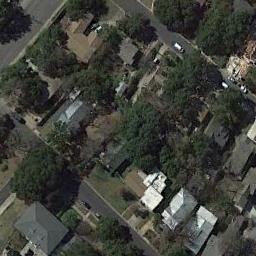
Label: residential